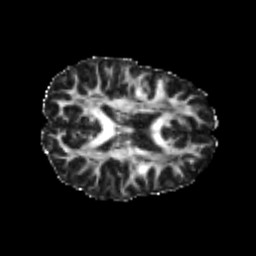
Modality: FA
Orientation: axial
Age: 23
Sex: female
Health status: healthy
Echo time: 0.074 s